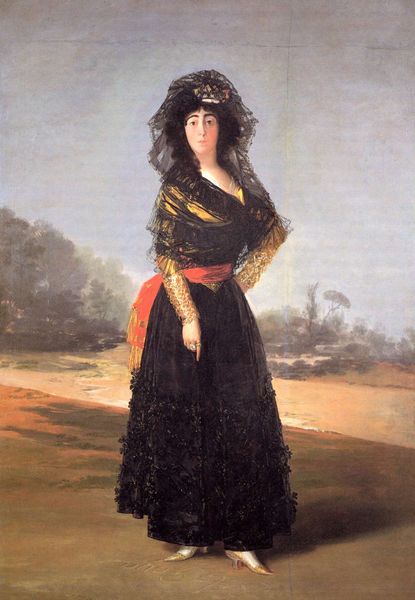
Titel: Die Herzogin von Alba
Künstler: Francisco José Goya Lucientes
Standort: New York
Institution: The Hispanic Society of America
Schlagwörter: baum, blau, dunkel, gemälde, hand, himmel, kopf, schatten, bäume, gelb, landschaft, ocker, sand, ausschnitt, braun, finger, frau, geste, grau, haar, hell, hintergrund, hut, kleid, licht, nase, schmuck, schwarz, blick, dame, gürtel, rot, schal, schleier, tuch, weg, wiese, beige, rock, arm, augen, band, bluse, gesicht, inkarnat, spitze, stehen, trauer, ärmel, bildnis, portrait, porträt, öl, natur, pfad, sonne, gold, haare, pose, stehend, adel, spitzen, pflanzen, tänzerin, augenbrauen, dekollete, frontal, locken, rosa, schön, seide, wald, schärpe, adlig, kopfbedeckung, spanien, taille, füße, schrift, strand, haltung, schuhe, tüll, blue, fancy, hands, hat, oil, red, white, women, aristocracy, belt, black, country, dress, dresses, face, female, formal, funeral, gray, green, hair, lace, lady, nose, old, painting, spitz, symbolism, woman, yellow, zeigefinger, goya, gown, pink, brown, floor, kontrapost, edel, rüschen, zeigen, strümpfe, velasquez, spanisch, ringe, portait, schwarzhaarige, stand, schuhspitzen, flamenco, sad, glove, skandal, classic, flesh, sky, tree, strumpfhose, background, field, landscape, nature, shore, water, distance, trees, death, fingerzeig, eyes, feet, noble, sash, spain, spanish, adlige, sfumato, forest, river, path, bust, decoration, shawl, kopfschmuck, shadow, fur, mouth, beach, cloudy, outside, sunny, clothes, art, shoes, eye, lanscape, chuhe, mourning, schwarzhaarig, sandal, beautiful, keid, forrest, colour, elegant, mantilla, black hair, eyebrows, blue sky, desert, full, pointing, maya, francisco goya, herzogin, spanierin, stehens, stöckel, rich, clothing, tan, dancer, standing, body, pointy, eyebrow, schwarzes kleid, ring, rings, veils, veil, mud, point, pointed, black dress, serious, hip, frown, jewelry, european, wealthy, walkway, aristocrat, down, roter schal, net, herzpgin, von alba, white woman, curly, heels, raven, paiting, elbow, bride, idealized, 17th century, simplistic, frill, red sash, decorated, full figure, red belt, gauntlet, hairnet, pointing down, lacy, heel, schlaife, alndschaft, a woman who wants you to kiss her feet, standing woman, female portrait, skyk, golden shoes, goya#, gold shirt, gold shoes, finger point, black lace, weird look, gold sleeves, rinf